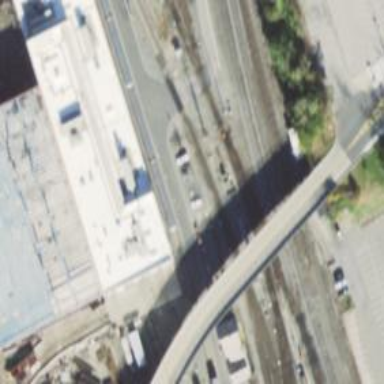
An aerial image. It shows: Electrified rail yard in service.